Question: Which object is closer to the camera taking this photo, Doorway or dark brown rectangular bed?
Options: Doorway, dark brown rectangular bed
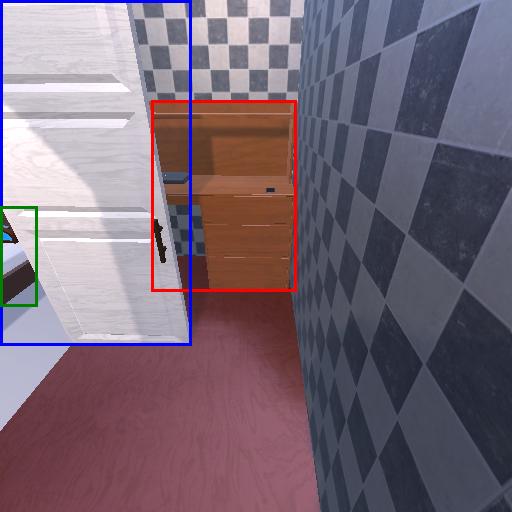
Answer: Doorway